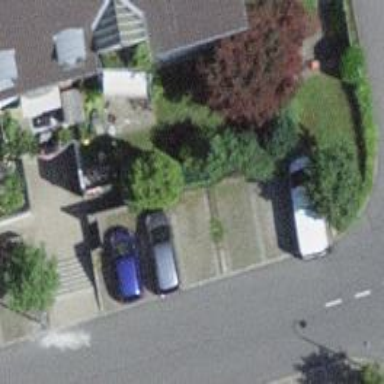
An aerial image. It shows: Street-side parking area.